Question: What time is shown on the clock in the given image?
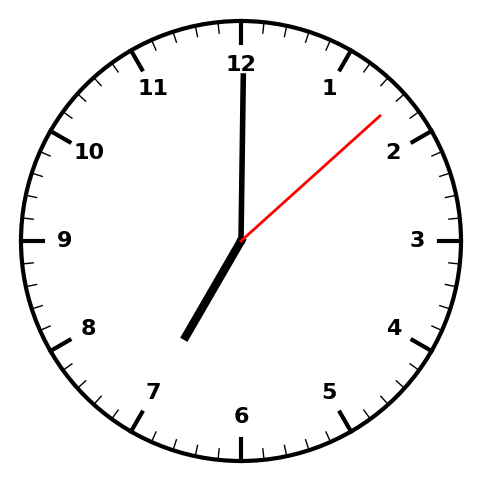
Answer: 07:00:08